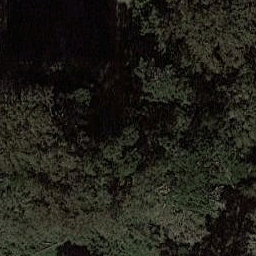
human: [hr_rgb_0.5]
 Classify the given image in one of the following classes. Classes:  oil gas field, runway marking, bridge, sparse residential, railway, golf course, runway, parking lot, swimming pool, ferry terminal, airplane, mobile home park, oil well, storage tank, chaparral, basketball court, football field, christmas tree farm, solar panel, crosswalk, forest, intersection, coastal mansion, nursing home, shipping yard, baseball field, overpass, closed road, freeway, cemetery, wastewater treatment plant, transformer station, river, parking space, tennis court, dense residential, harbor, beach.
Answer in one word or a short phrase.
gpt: forest